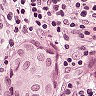
Metastatic tissue present: yes